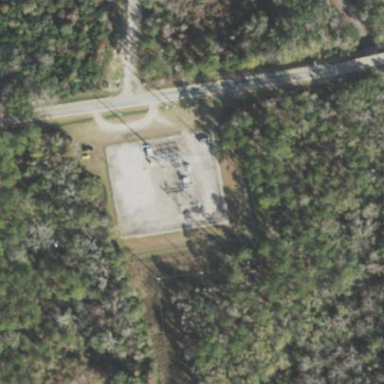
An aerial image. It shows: Outdoor distribution level power substation.